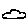
Label: cloud